Question: I'm new to QT Designer and am building interfaces for Maya. In most tutorials I've seen, setting signals/slots between two objects is pretty straightforward.
I'm trying to setup a slider and spinbox to drive each other. If the slider is updated, the value in the spinbox updates, and vice versa. However, there don't seem to be any updates for all the connections I try.
I want to try and do this purely through QT Designer.
Here's an image of the options I get going from the slider to the spinbox:

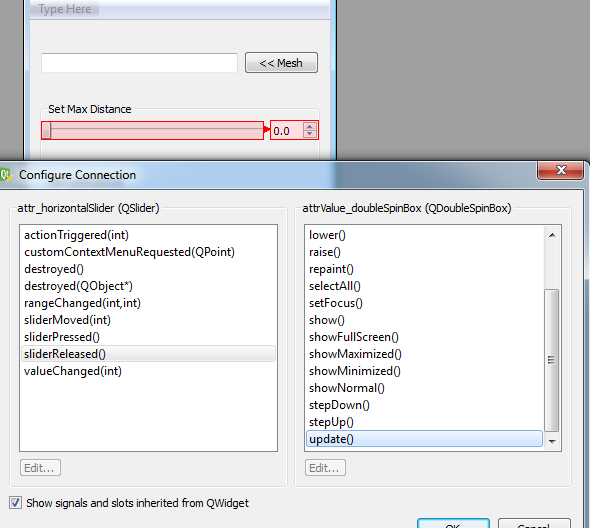
Answer: One of my Maya's script use something similar, except that these are 'Int' in the 'QSpinBox'. I use these sliders to set the first and last frame when baking animations.
Here is a screenshot (couldn't manage to move the labels on it, sorry)
If you use the signals ans slots in the table below, this should work fine.
'''
_______________________________________________________________________
| Source Widget | Signal | TO | Slot | Dest Widget |
|---------------|-------------------|----|---------------|-------------|
| QSlider | sliderMoved(int) | TO | setValue(int) | QSpinBox |
| QSpinBox | valueChanged(int) | TO | setValue(int) | QSlider |
'''